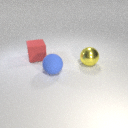
large yellow metal sphere to the right of large red rubber cube